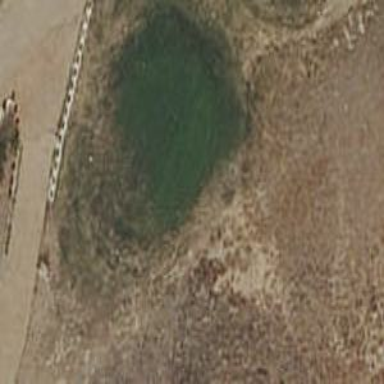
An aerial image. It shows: Golf tee.